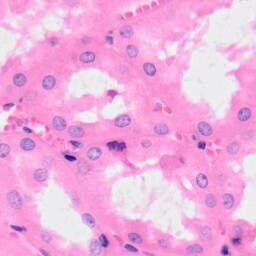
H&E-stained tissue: Kidney